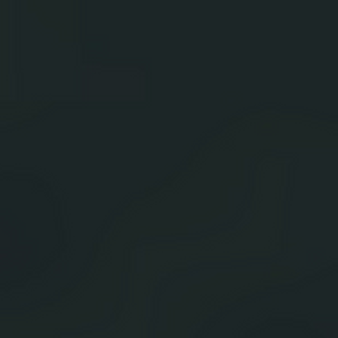
Label: other